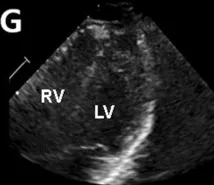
Echocardiography and cardiac magnetic resonance imaging (cMRI) in the proband's father (II-1) (upper and middle panel) and sister (III-1) (lower panel). (G-I) Echocardiography in proband's sister showed normal left ventricular function and geometry except for prominent trabeculation of left ventricle that diagnosed with isolated LVNC in the proband's sister.
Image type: radiology (ultrasound)